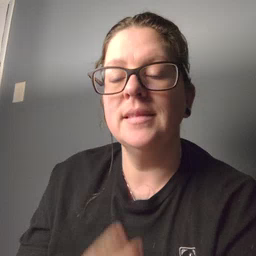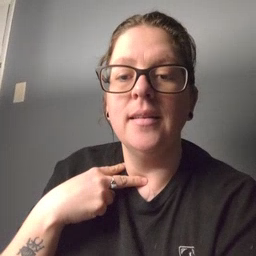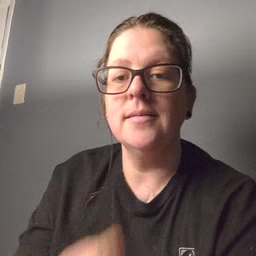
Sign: stuck